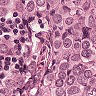
Metastatic tissue present: yes